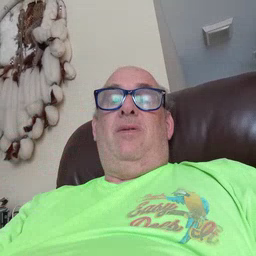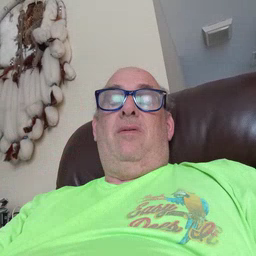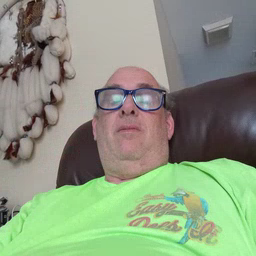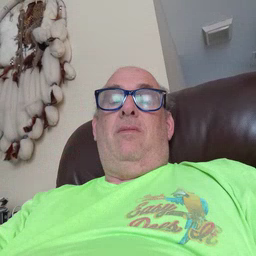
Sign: better